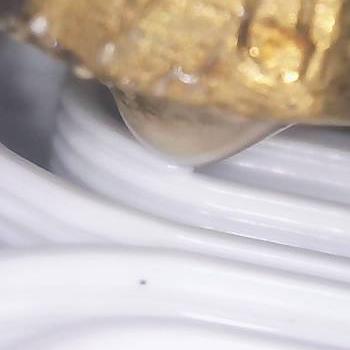
Flow rate: 158%